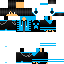
A male skeleton skin with dark skin, wearing black helmet dressed in a blue hoodie and black pants, featuring a closed mouth.